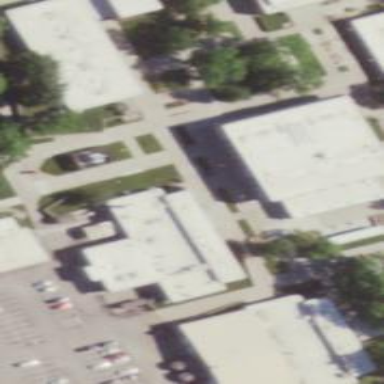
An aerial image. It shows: College building.